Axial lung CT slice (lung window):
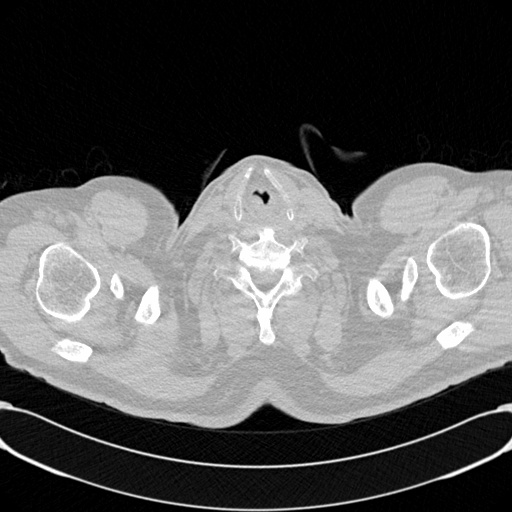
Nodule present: no